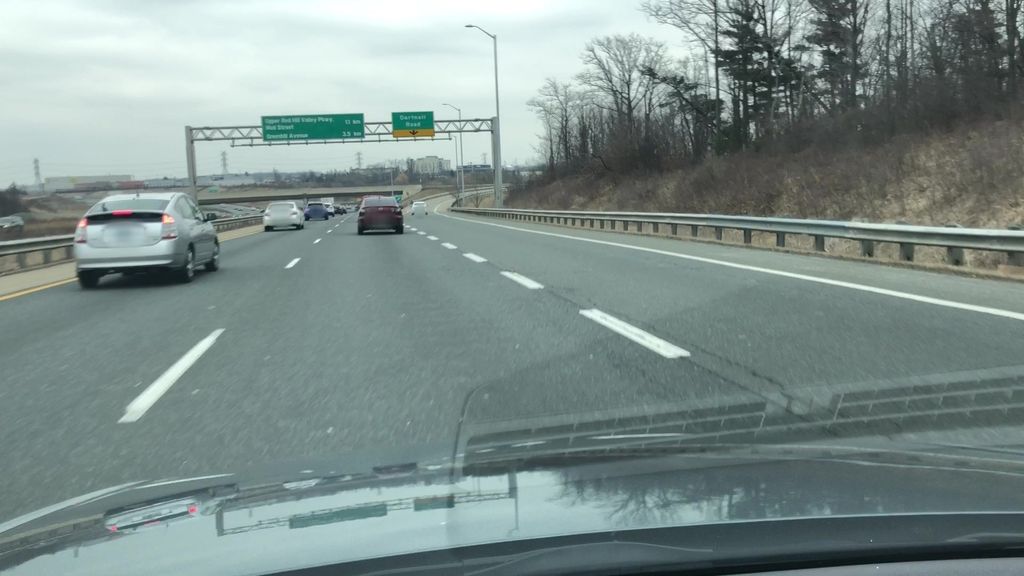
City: hamilton